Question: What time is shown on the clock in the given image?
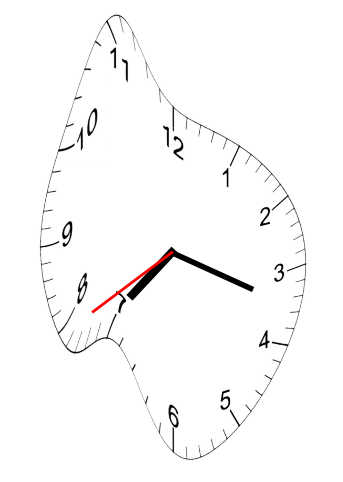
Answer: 07:17:39